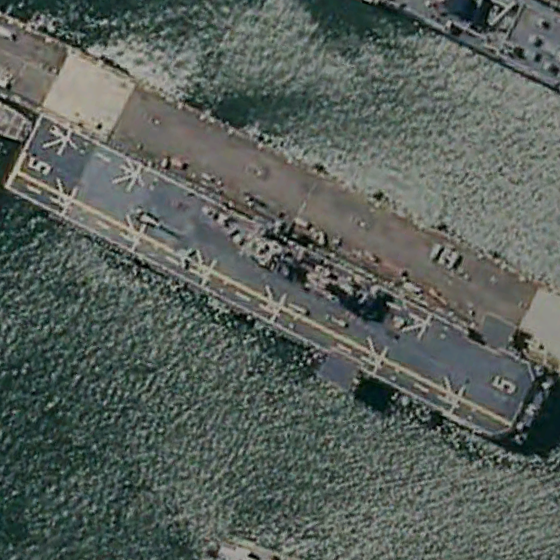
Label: assault